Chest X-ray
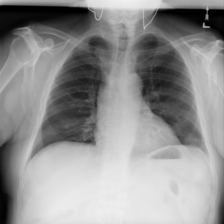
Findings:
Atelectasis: negative
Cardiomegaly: negative
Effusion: negative
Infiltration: negative
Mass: negative
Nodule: negative
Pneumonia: negative
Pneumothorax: negative
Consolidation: negative
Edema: negative
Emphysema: negative
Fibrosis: negative
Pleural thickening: negative
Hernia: negative